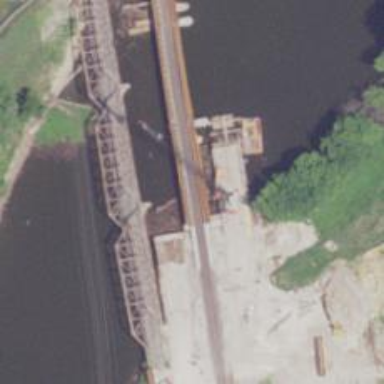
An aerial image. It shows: Railway bridge.